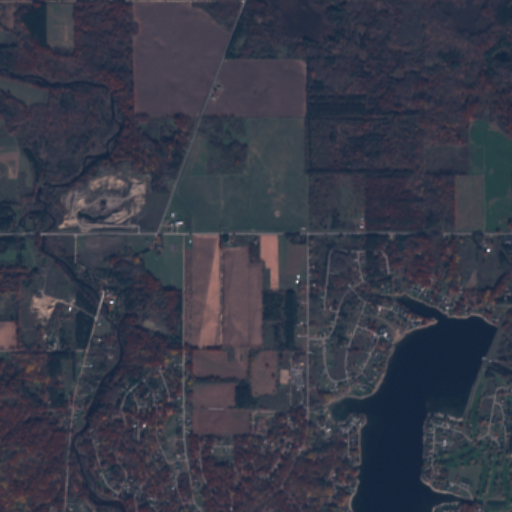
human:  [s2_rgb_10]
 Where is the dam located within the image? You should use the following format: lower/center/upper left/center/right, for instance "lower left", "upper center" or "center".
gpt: The dam is located in the lower right of the image.
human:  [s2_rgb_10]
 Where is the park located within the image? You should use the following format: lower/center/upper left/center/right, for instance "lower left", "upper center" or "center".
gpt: The park is located in the lower right of the image.
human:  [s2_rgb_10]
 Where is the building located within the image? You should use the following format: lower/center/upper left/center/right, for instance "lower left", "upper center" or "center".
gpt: The building is located in the lower left of the image.
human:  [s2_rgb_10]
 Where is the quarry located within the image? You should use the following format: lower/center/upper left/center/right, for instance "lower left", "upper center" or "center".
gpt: There is no quarry in the image.